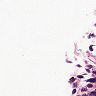
Metastatic tissue present: no